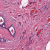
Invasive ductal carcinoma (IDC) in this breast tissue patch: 0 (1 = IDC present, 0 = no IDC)